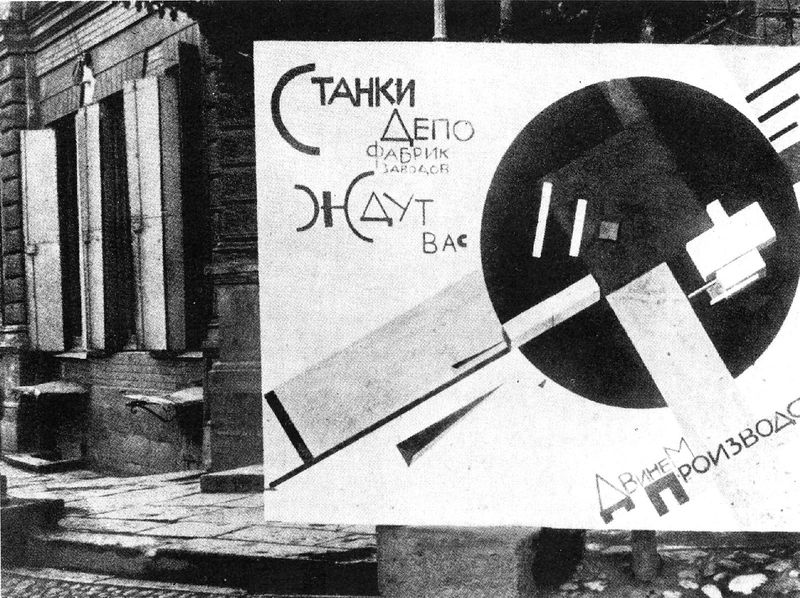
Titel: Agitationsplakat vor einer Fabrik in Witebsk
Künstler: El Lissitzky
Standort: Witebsk (EU - Weißrussland)
Schlagwörter: weiß, fenster, holz, schwarz, strasse, säule, zeichen, gebäude, haus, mensch, steine, bild, fensterläden, kreis, schrift, pflaster, russland, abstrakt, flächen, modern, formen, linien, werbung, tafel, stufe, foto, dada, fensterladen, bürgersteig, druck, schwarz-weiß, kopfsteinpflaster, text, plakat, moskau, geometrisch, fotographie, quadrat, konstruktivismus, russisch, keil, kyrillisch, recheck, belgien, sowiet, udssr, kyrillisch+